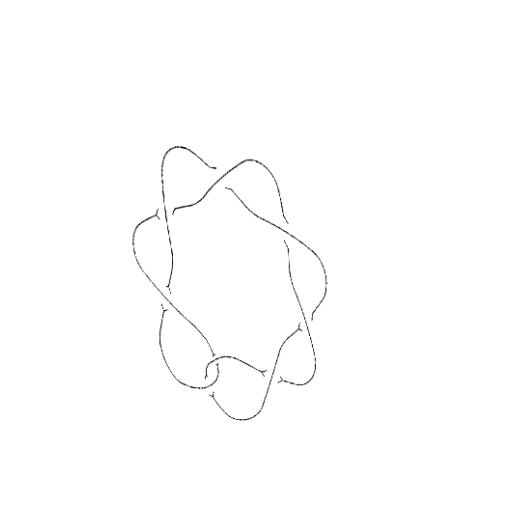
Crossing number: 8